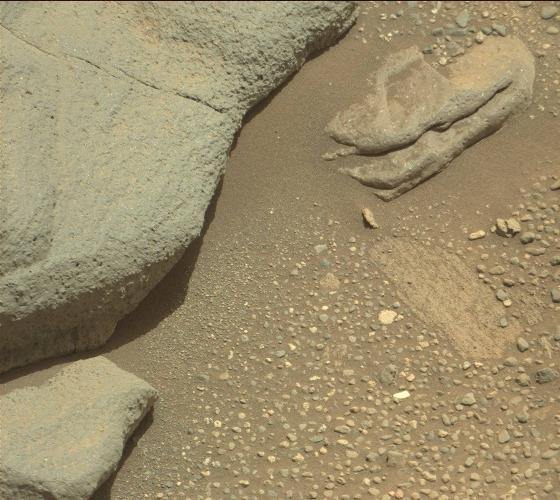
Terrain classes present: Bedrock, Gravel / Sand / Soil, Rock, Shadow